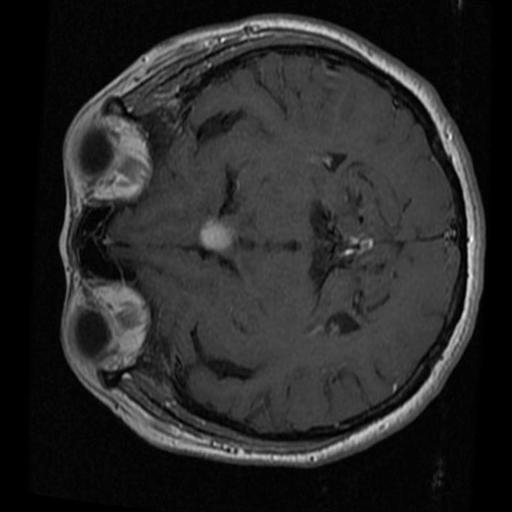
Label: brain_tumor